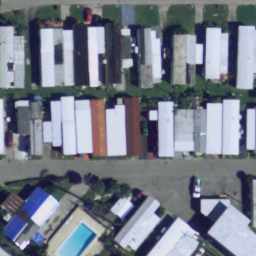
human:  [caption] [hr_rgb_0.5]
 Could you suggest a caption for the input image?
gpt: Lots of mobile homes arranged in lines with some cars parked at the roadside in the mobile home park .

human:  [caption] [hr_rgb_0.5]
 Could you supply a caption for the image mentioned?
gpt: Many mobile homes are very closed to each other in the mobile home park .

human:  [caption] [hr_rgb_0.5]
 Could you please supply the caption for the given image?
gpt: Many mobile homes arranged in lines in the mobile home park .

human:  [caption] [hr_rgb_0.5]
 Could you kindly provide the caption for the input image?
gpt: Many mobile homes arranged in lines in the mobile home park and some roads go through this area .

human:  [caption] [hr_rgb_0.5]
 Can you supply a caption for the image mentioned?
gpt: Lots of mobile homes are very closed to each other and some roads go through this area .